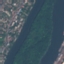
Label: River